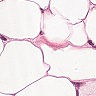
Metastatic tissue present: no